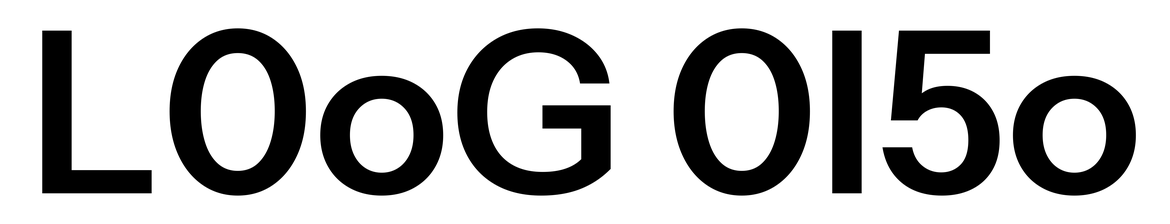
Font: InstrumentSans_SemiBold